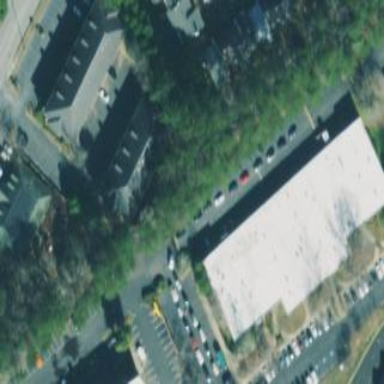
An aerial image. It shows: Office building.